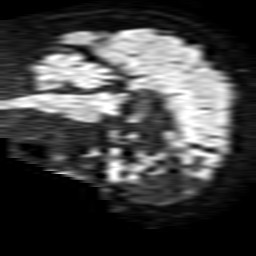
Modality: TRACE
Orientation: sagittal
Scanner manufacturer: philips
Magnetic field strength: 1.5 T
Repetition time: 3.962 s
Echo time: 0.09411 s